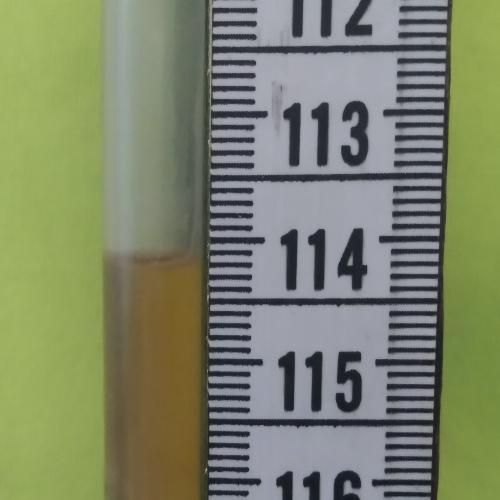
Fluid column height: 114.1 cm